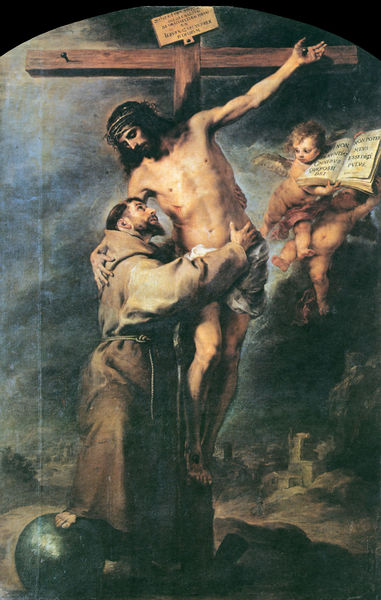
Titel: Der heilige Franziskus umarmt den Gekreuzigten
Institution: Sevilla, Museo de Bellas Artes
Schlagwörter: blau, hand, wolken, stadt, braun, grau, holz, nacht, ball, beige, fliegen, kinder, engel, schrift, nagel, nägel, buch, kugel, seiten, christus, kreuzabnahme, mönch, putten, dornenkrone, puten, kuge, keuzabnahme